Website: walmart
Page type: review-order
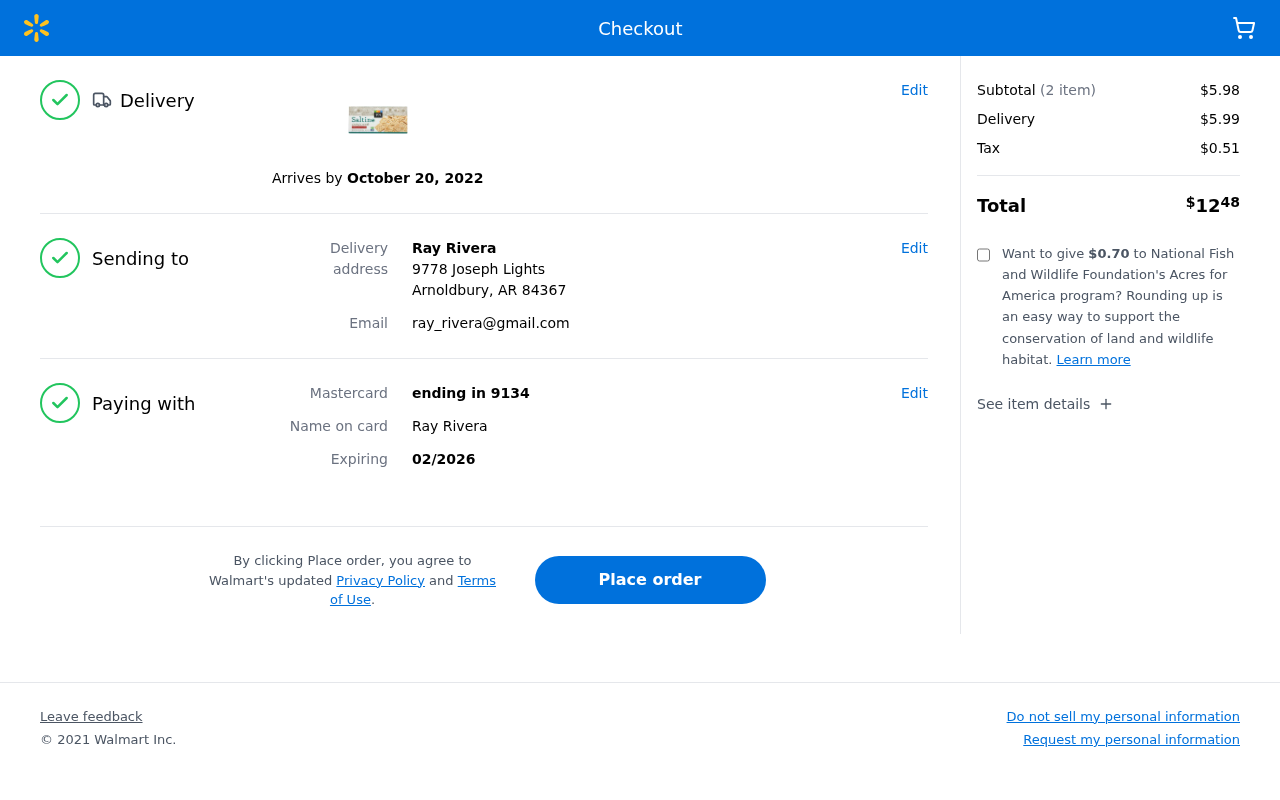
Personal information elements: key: PII_CARD_LAST4
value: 9134
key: PII_CARD_NAME
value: Ray Rivera
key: PII_CARD_TYPE
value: Mastercard
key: PII_CITY_STATE_ZIP
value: Arnoldbury, AR 84367
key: PII_EMAIL
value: ray_rivera@gmail.com
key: PII_FULLNAME
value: Ray Rivera
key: PII_STREET
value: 9778 Joseph Lights
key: PII_FIRSTNAME
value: Ray
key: PII_LASTNAME
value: Rivera
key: PII_FULLNAME2
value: Ray Rivera
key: PII_FULLNAME3
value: Ray Rivera
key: PII_FIRSTNAME2
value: Ray
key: PII_FIRSTNAME3
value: Ray
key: PII_LASTNAME2
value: Rivera
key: PII_LASTNAME3
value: Rivera
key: PII_FIRSTNAME_DERIVED
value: Ray
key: PII_LASTNAME_DERIVED
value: Rivera
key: PII_FULLNAME_DERIVED
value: Ray Rivera
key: PII_NAME_FULL_DERIVED
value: Ray Rivera
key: PII_CARD_EXPIRY
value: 02/2026
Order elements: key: ORDER_DELIVERY_DATE
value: October 20, 2022
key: ORDER_NUM_ITEMS
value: (2 item)
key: ORDER_SUBTOTAL
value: $5.98
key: ORDER_SHIPPING_COST
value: $5.99
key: ORDER_TAX
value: $0.51
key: ORDER_TOTAL
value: $1248
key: ORDER_DONATION
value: $0.70